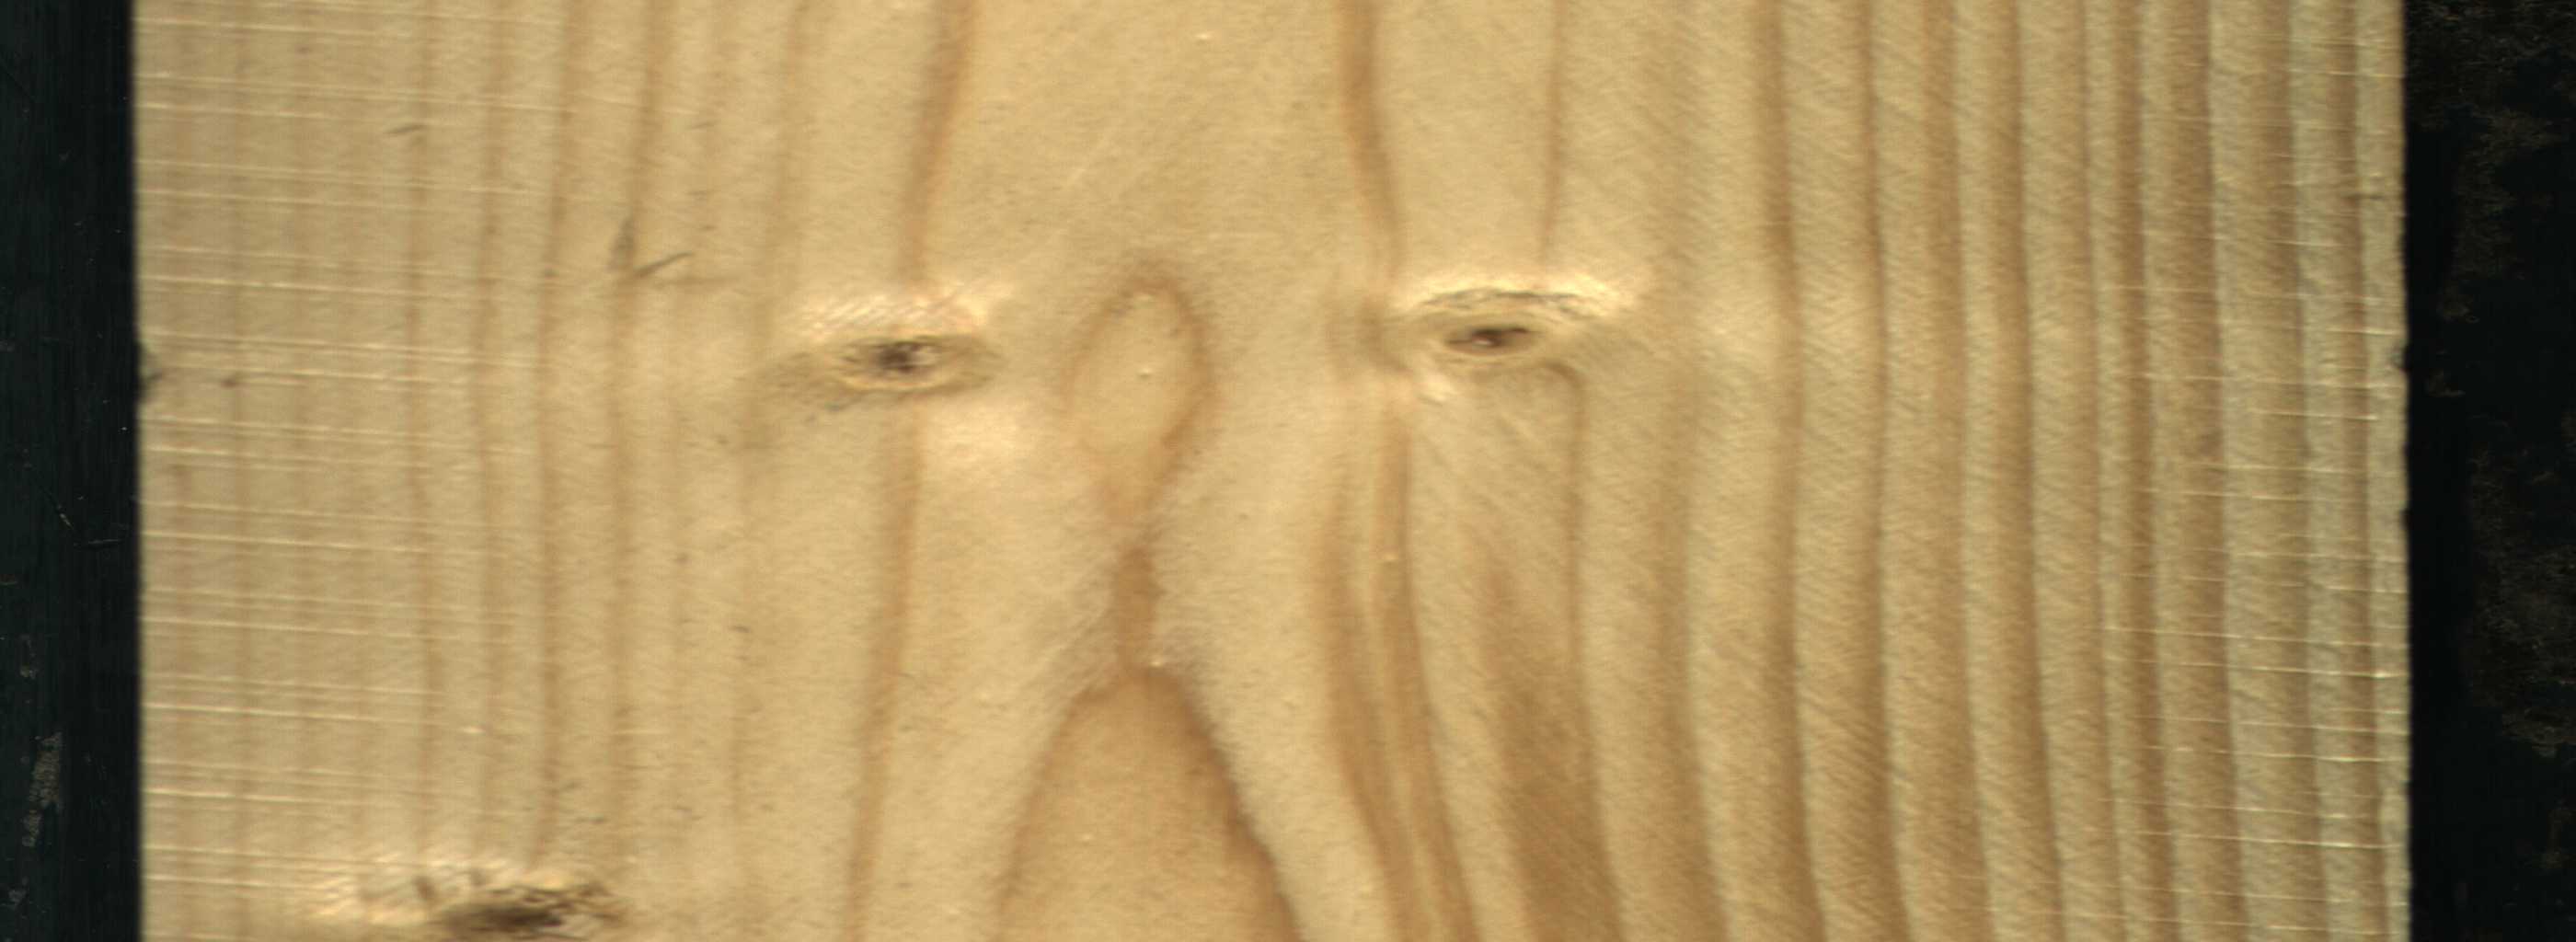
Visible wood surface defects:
Live_Knot
Live_Knot
Live_Knot